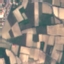
Land use / land cover: PermanentCrop